Question: I had one single table that had lots of problems. I was saving data separated by commas in some fields, and afterwards I wasn't able to search them. Then, after search the web and find a lot of solutions, I decided to separate some tables.
That one table I had, became 5 tables.
First table is called agendamentos_diarios, this is the table that I'm gonna be storing the schedules.
Second Table is the table is called tecnicos, and I'm storing the technicians names. Two fields, id (primary key) and the name (varchar).
Third table is called agendamento_tecnico. This is the table (link) I'm goona store the id of the first and the second table. Thats because there are some schedules that are gonna be attended by one or more technicians.
Forth table is called veiculos (vehicles). The id and the name of the vehicle (two fields).
Fith table is the link between the first and the vehicles table. Same thing. I'm gonna store the schedule id and the vehicle id.
I had an image that can explain better than I'm trying to say.

Am I doing it correctly? Is there a better way of storing data to MySQL?
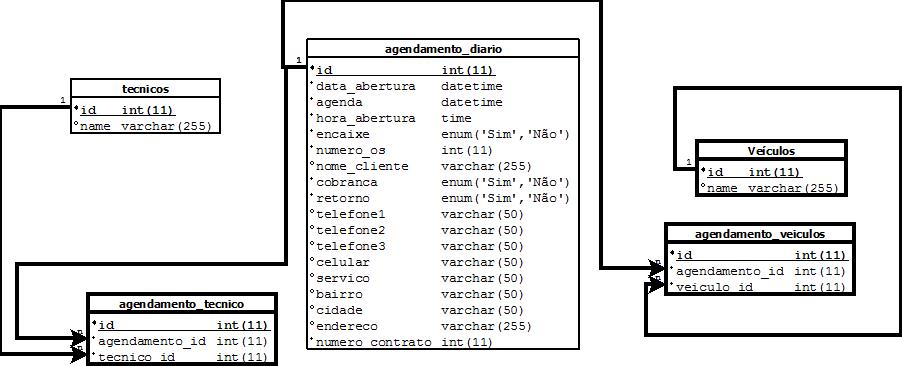
Answer: I agree with @Strawberry about the ids, but normally it is the Hibernate mapping type that do this. If you are not using Hibernate to design your tables you should take the ID out from agendamento_tecnico and agendamento_veiculos. That way you garantee the unicity. If you don't wanna do that create a unique key on the FK fields on thoose tables.
I notice that you separate the vehicles table from your technicians. On your model the same vehicle can be in two different schedules at the same time (which doesn't make sense). It will be better if the vehicle was linked on agendamento_tecnico table which will turn to be agendamento_tecnico_veiculo.
Looking to your table I note (i'm brazilian) that you have a column called "servico" which, means service. Your schedule table is designed to only one service. What about on the same schedule you have more than one service? To solve this you can create a table services and create a m-n relationship with schedule. It will be easier to create some reports and have the services well separated on your database.
There is also a nome_cliente field which means the client for that schedule. It would be better if you have a cliente (client) table and link the schedule with an FK.
As said before, there is no right answer. You have to think about your problem and on the possible growing of it. Model a database properly will avoid lot of headache later.